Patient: sex M, age 74
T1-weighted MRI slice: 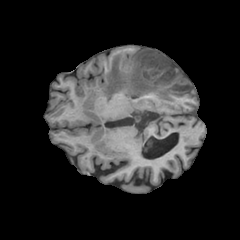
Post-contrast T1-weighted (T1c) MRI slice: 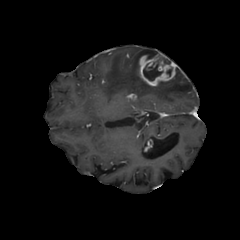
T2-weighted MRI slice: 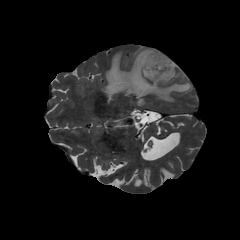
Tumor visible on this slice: yes
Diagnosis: Glioblastoma, IDH-wildtype
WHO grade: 4